Question: I would like to find the second maximum, which is not necessarily the second largest number, in an array or list. As an example, see the array and graph below.
I would like to find the second maximum, which is located at a depth of 40 m and has a value of 8. Just using the criterion to find the maximum below a certain depth doesn't work for me, because this depth of the second maximum is varying in space and time.
Therefore, I would like to make some code which finds the second maximum and its depth, i.e. the depth of the maximum after the value stops decreasing from its first maximum.
'''
x = [10, 8, 6, 8, 6, 4, 2]
depth = [100, 80, 60, 40, 20, 10, 5]
plt.plot(x,depth)
plt.ylabel('Depth')
plt.xlabel('Variable x')
'''

Any help would be very much appreciated!
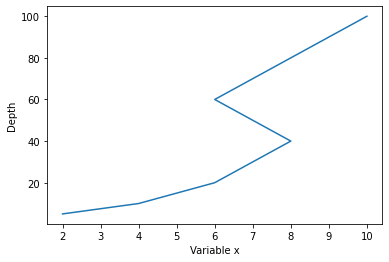
Answer: Your wording is a bit confusing, but i think you refer to finding the second local extremum (which can be a minimum or maximum). Try this code:
'''
# we need a signum function
def sign(x):
if x < 0: return -1
elif x > 0: return 1
else: return 0
def getNthLocalExtremum(x, depth, n):
found = 1 # 'n' is made user friendly, starting at 1
for i in range(1, len(depth) - 1): # exclude the interval boundaries
# we say either changing direction or not advancing in the
# same direction is an local extremum
if sign(x[i] - x[i-1]) * sign(x[i+1] - x[i]) != 1: # (*)
if n == found:
return x[i], depth[i] # the n-th extremum!
else:
found += 1 # advance looking for the next extremum
# get the 2nd extremum
result = getNthLocalExtremum(x, depth, 2)
if result != None:
print("extremum:", result)
>> extremum: (8, 20)
'''
Your provided data and graph dont match btw, thus its '(8, 20)' in the data but '(8, 40)' in the graph. Regarding the check '(*)': the idea is to detect a change in direction, which happens if two consecutive graph segments dont have the same direction sign.